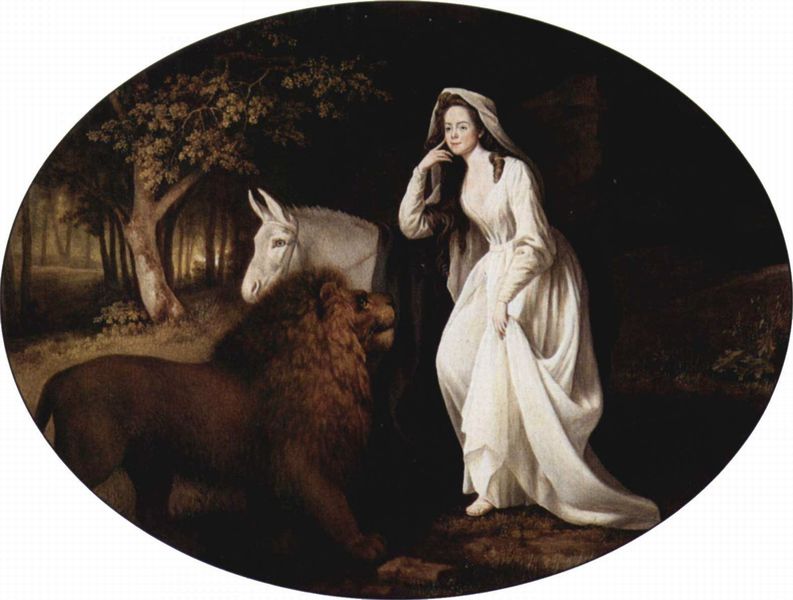
Titel: Porträt der Isabella Saltonstall als Una
Künstler: George Stubbs
Standort: Cambridge (England)
Institution: Fitzwilliam Museum
Schlagwörter: baum, dunkel, fuß, gemälde, hand, laub, schatten, umhang, wasser, weiß, baumstämme, bäume, grün, sitzen, braun, finger, frau, frisur, grau, haar, hell, kleid, licht, schwarz, blick, dame, gras, gürtel, schleier, tiere, tuch, weg, wiese, symbolismus, arm, arme, blass, falten, gesicht, lang, mensch, stein, weit, ärmel, bildnis, hände, porträt, bach, baumstamm, natur, stamm, gewand, haare, lange haare, decke, blässe, brünett, kontrast, locke, locken, ohren, wald, esel, oval, pferd, rund, garten, mähne, zügel, lächeln, schleppe, weis, füsse, fluß, weib, kopftuch, allein, edel, buch, lichtung, traum, schwarzhaarige, schritt, laubbaum, mythologie, schimmel, maultier, sandale, löwen, dunkle haare, eiche, löwe, alleine, lady, anmut, dunkelhaarig, löwenmähne, brünette, schwarzhaarig, albino, brunette, weisse frau, löwe frau pferd, schwarzer traum, weisser esel, alleine im wald, geswicht